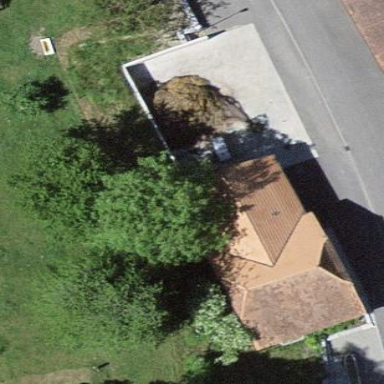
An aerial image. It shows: Barn.